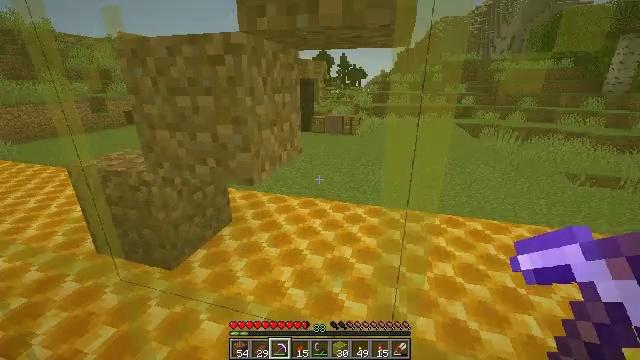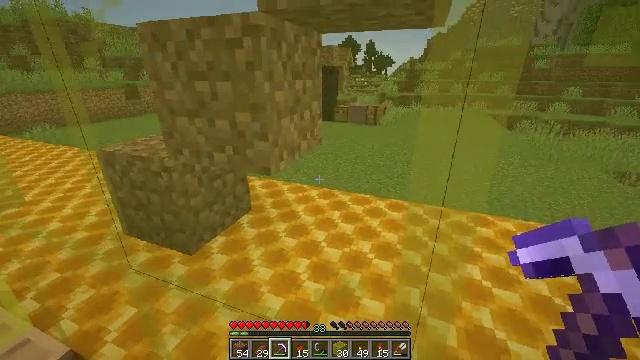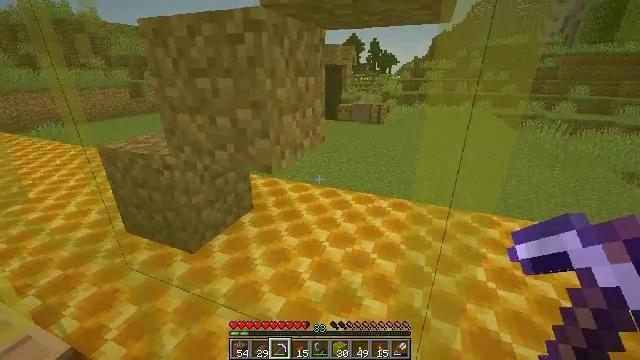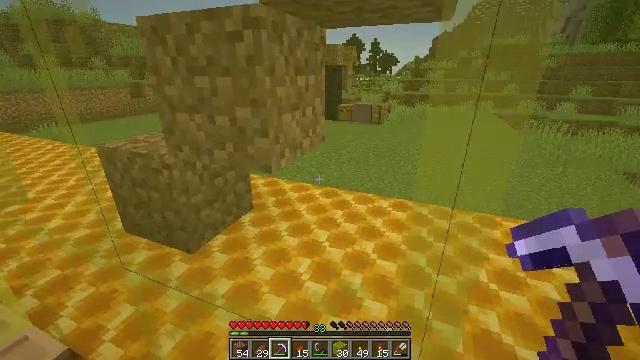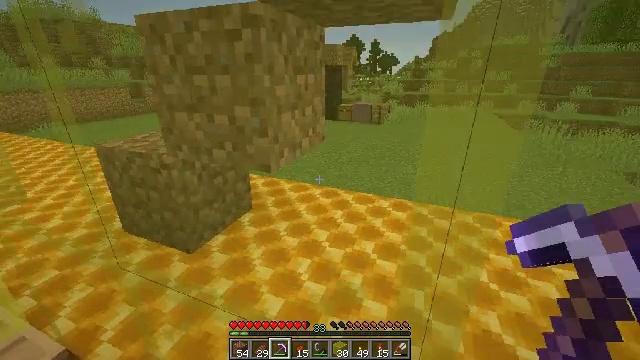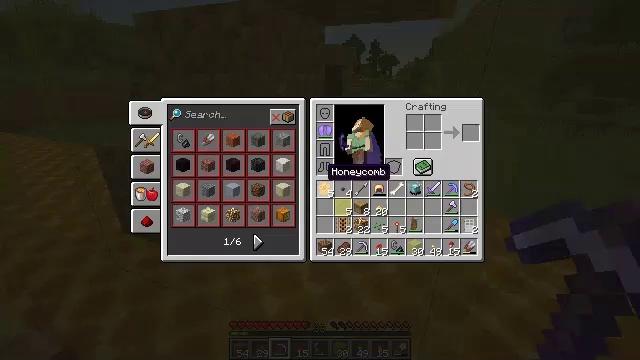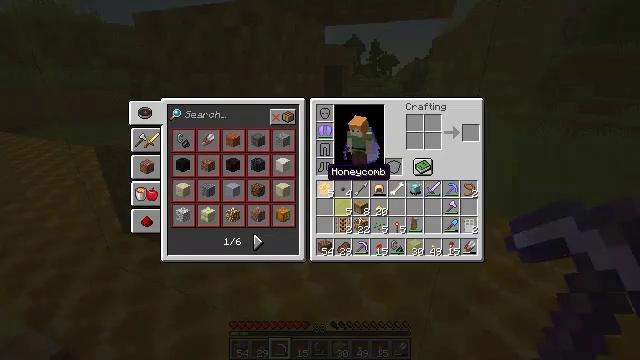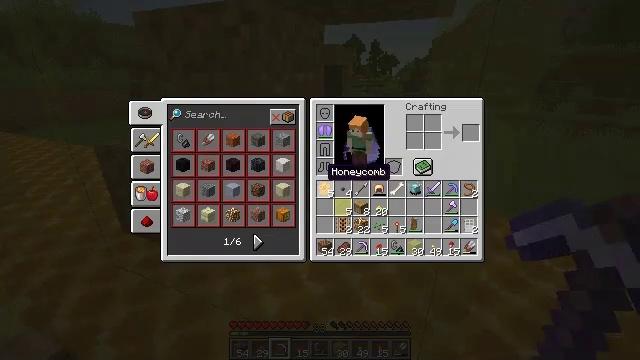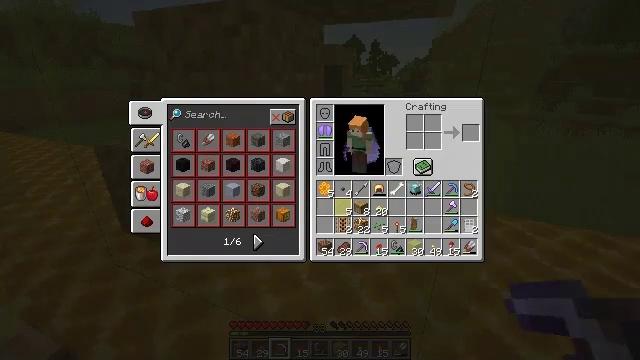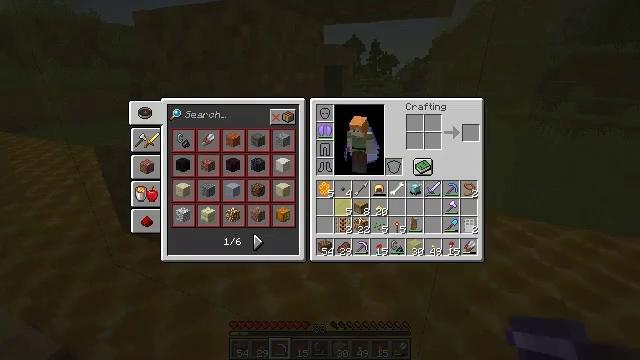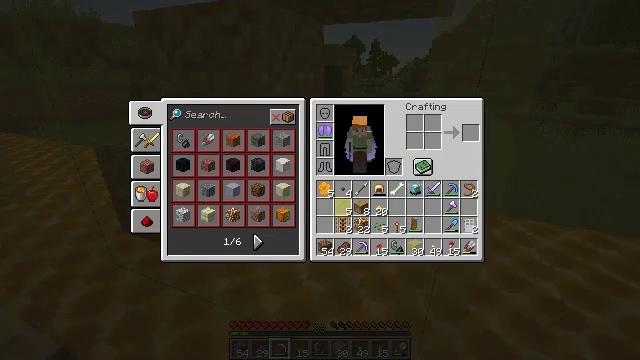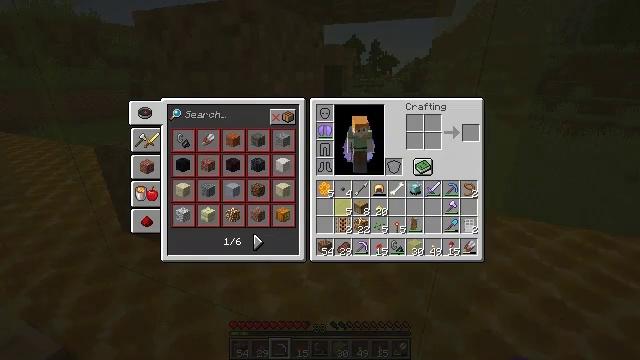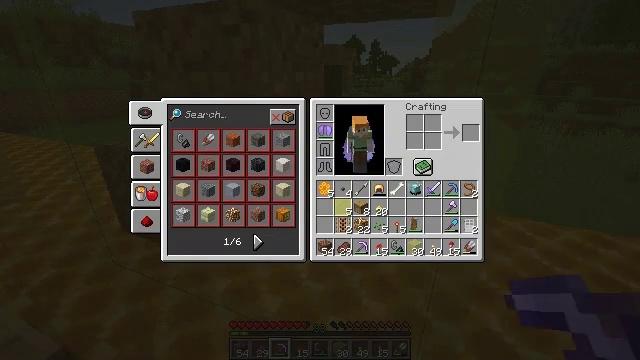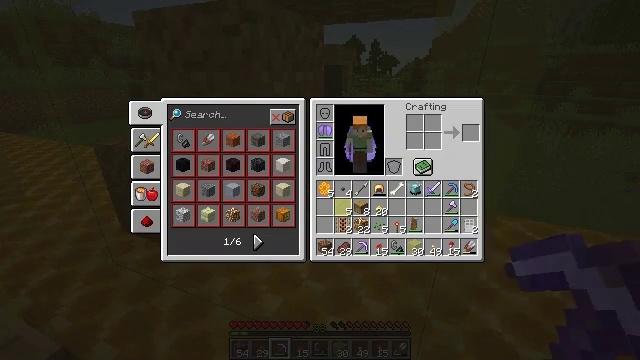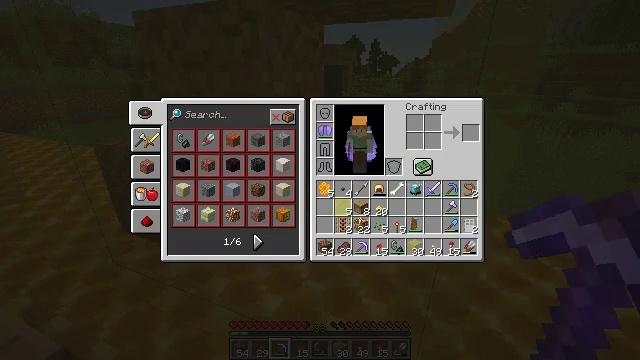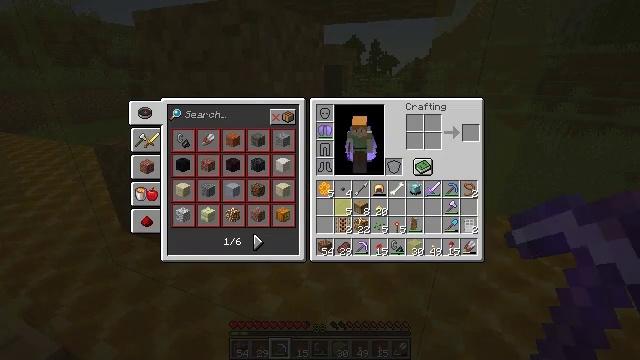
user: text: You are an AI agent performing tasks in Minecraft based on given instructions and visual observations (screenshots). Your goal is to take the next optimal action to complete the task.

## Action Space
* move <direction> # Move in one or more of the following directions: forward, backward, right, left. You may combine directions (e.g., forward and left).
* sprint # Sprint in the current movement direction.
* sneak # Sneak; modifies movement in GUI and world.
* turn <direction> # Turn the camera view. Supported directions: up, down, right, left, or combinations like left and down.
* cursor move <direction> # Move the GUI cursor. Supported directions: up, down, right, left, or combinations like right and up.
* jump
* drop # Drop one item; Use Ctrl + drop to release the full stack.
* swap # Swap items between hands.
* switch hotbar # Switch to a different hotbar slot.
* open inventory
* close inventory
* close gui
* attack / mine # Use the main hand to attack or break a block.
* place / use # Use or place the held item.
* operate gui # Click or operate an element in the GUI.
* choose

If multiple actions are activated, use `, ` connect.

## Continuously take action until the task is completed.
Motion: motion action
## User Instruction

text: Mine yellow stained glass from a window or decoration.
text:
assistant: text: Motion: turn left and down
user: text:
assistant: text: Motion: no_op
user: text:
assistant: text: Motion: no_op
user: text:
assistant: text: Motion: no_op
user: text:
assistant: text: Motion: open inventory
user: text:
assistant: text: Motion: open inventory
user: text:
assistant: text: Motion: open inventory
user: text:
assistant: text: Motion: cursor move right
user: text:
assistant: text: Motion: cursor move right and up
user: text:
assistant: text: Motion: cursor move right
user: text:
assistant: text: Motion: no_op
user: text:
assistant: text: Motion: cursor move left
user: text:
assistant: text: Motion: no_op
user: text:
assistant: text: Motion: no_op
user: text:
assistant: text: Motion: no_op
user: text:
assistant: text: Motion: cursor move right and down
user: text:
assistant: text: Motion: cursor move right and down
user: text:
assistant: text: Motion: cursor move right and down
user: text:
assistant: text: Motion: cursor move right
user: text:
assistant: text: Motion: no_op
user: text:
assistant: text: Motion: cursor move right
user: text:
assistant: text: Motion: cursor move right
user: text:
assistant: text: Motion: no_op
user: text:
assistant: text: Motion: no_op
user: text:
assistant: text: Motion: no_op
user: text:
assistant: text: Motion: no_op
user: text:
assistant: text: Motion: no_op
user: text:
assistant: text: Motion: no_op
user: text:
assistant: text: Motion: no_op
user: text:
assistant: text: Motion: no_op